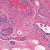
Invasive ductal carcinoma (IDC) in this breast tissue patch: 0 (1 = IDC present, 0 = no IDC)